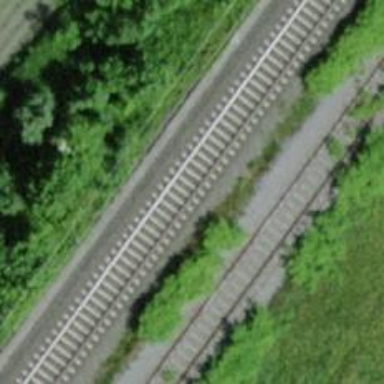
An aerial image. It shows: Railway signal.